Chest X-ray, PA view. Patient: 25 years old, sex M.
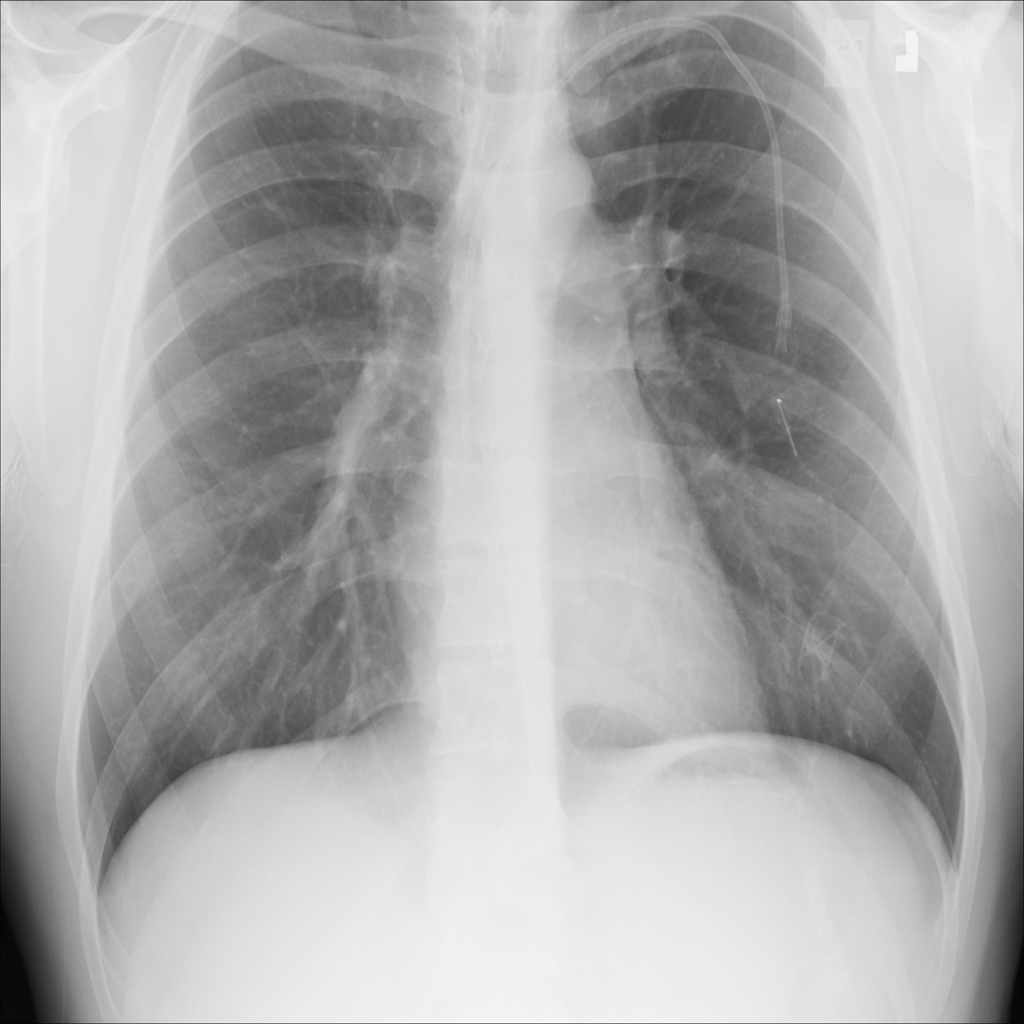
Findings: No Finding